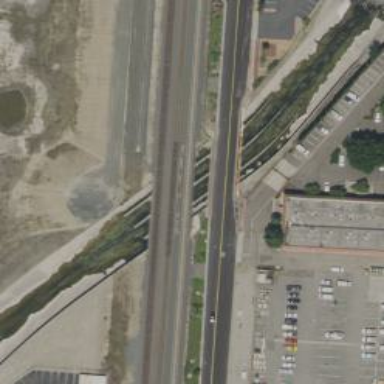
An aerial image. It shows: Unclassified road on bridge.